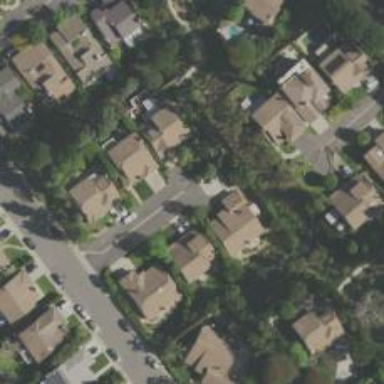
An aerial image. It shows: Residential alley serving as service road.